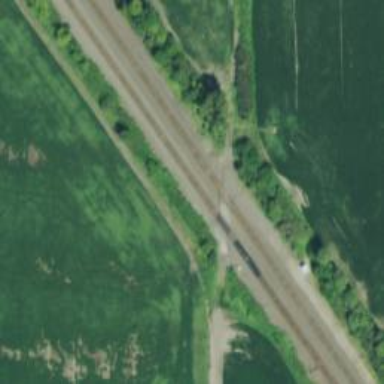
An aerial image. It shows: Railway level crossing.